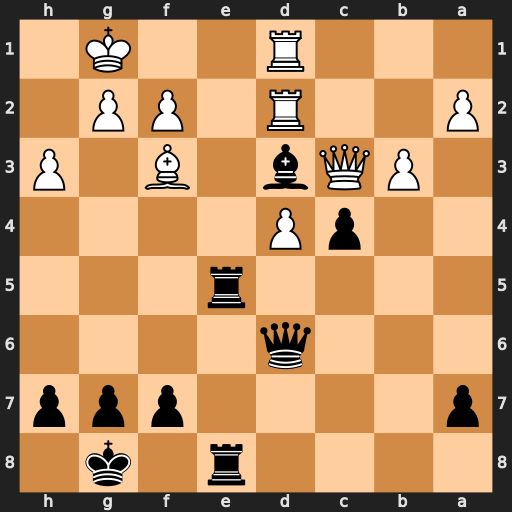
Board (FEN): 4r1k1/p4ppp/3q4/4r3/2pP4/1PQb1B1P/P2R1PP1/3R2K1
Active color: b
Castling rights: -
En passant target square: -
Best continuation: Re1+ Rxe1 Rxe1#